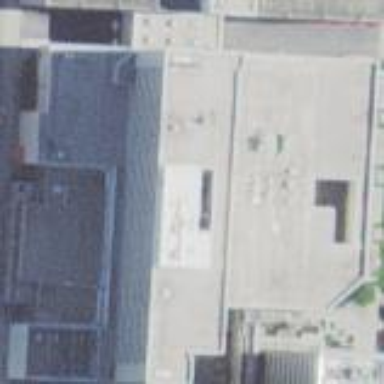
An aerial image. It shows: Hotel building.